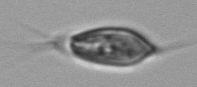
Label: Chrysochromulina